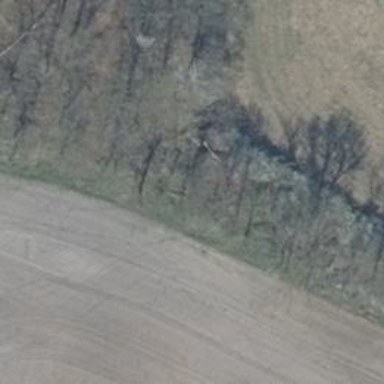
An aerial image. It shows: Row of deciduous broadleaved trees.